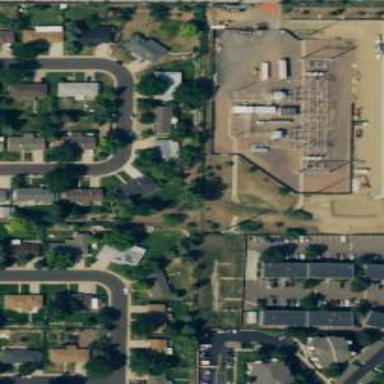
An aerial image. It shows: Outdoor distribution level power substation.